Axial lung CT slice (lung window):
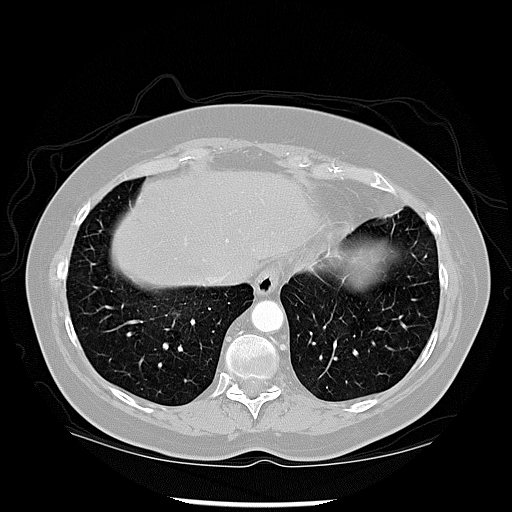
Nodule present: no